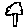
Label: tree